Question: I have a macro in a report that I run daily. Parts of the macro change the values of the tables. I am trying to insert a specific (unchanged) selection between two values. This needs to be dynamic in the sense that the location of the two values will change every day.
In my code below the two values are:
"Awaiting Retest" and "Gary". My selection should always insert between these two values. When I run the macro I get an error code saying
> Sub or function not defined
and row (marked with two asterisks) highlights.
Would really appreciate any help.
'''
Private Sub Workbook_BeforeSave(ByVal SaveAsUI As Boolean, Cancel As Boolean)
Dim xRg As Range
Dim xTxt As String
Dim xCell As Range
Dim xEndRow As Long
Dim I As Long
Dim G As Long
Dim H As Long
Dim R As Long
Dim P As Long
Dim F As Long
Dim L As Long
Dim A As Long
Dim U As Long
Dim C As Long
On Error Resume Next
If ActiveWindow.RangeSelection.Count > 1 Then
xTxt = ActiveWindow.RangeSelection.AddressLocal
Else
xTxt = ActiveSheet.UsedRange.AddressLocal
End If
lOne:
Set xRg = Application.InputBox("Select range:", "Kutools for Excel", xTxt, , , , , 8)
If xRg Is Nothing Then Exit Sub
If xRg.Columns.Count > 1 Or xRg.Areas.Count > 1 Then
MsgBox " Multiple ranges or columns have been selected ", vbInformation, "Kutools for Excel"
GoTo lOne
End If
xEndRow = xRg.Rows.Count + xRg.Row
Application.ScreenUpdating = False
For I = xRg.Rows.Count To 1 Step -1
If xRg.Cells(I) = "Awaiting Retest" Then
xRg.Cells(I).EntireRow.Cut
Rows(xEndRow).Insert Shift:=xlDown
End If
If xRg.Cells(I) = INDIRECT(Address(**Row**() - 1, Column())) = "Awaiting Retest" And INDIRECT(Address(**Row**() + 1, Column())) = "Gary" Then
Rows.Range("TEST").Select
Application.CutCopyMode = False
Selection.Cut
Selection.Insert Shift:=xlDown
End If
'''

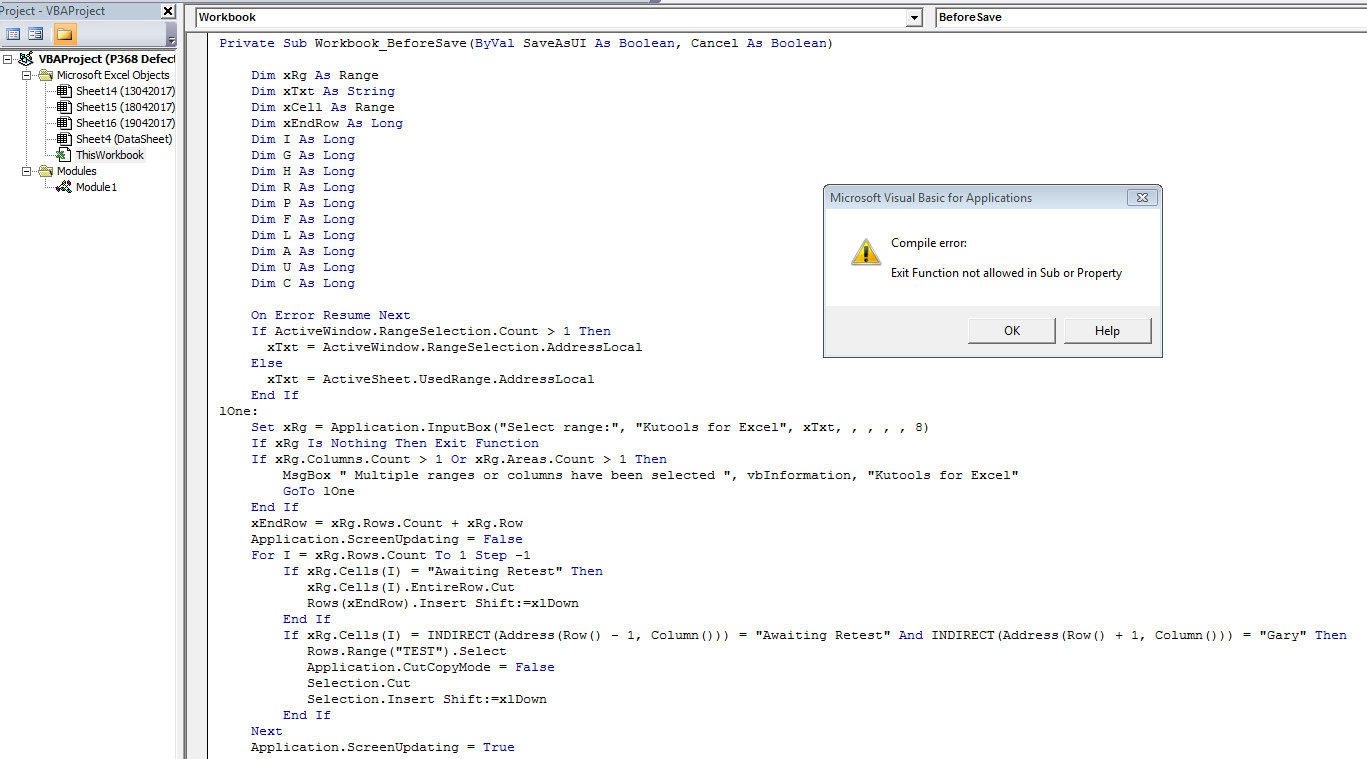
Answer: thanks for sending the sheet over, in the below I have found the first instance of "Gary" and changed the value of the cell above to "UK Support"
the range is dynamic in the sense that the data can change and this will always go in the line above the first "Gary"
'''
Sub Find_First()
Dim FindString As String
Dim Rng As Range
FindString = "Gary"
If Trim(FindString) <> "" Then
With ActiveSheet.Range("B:B")
Set Rng = .Find(What:=FindString, _
After:=.Cells(.Cells.Count), _
LookIn:=xlValues, _
LookAt:=xlWhole, _
SearchOrder:=xlByRows, _
SearchDirection:=xlNext, _
MatchCase:=False)
If Not Rng Is Nothing Then
Rng.Offset(-1, 0).Value = "UK Support"
Else
MsgBox "Nothing found"
End If
End With
End If
End Sub
'''